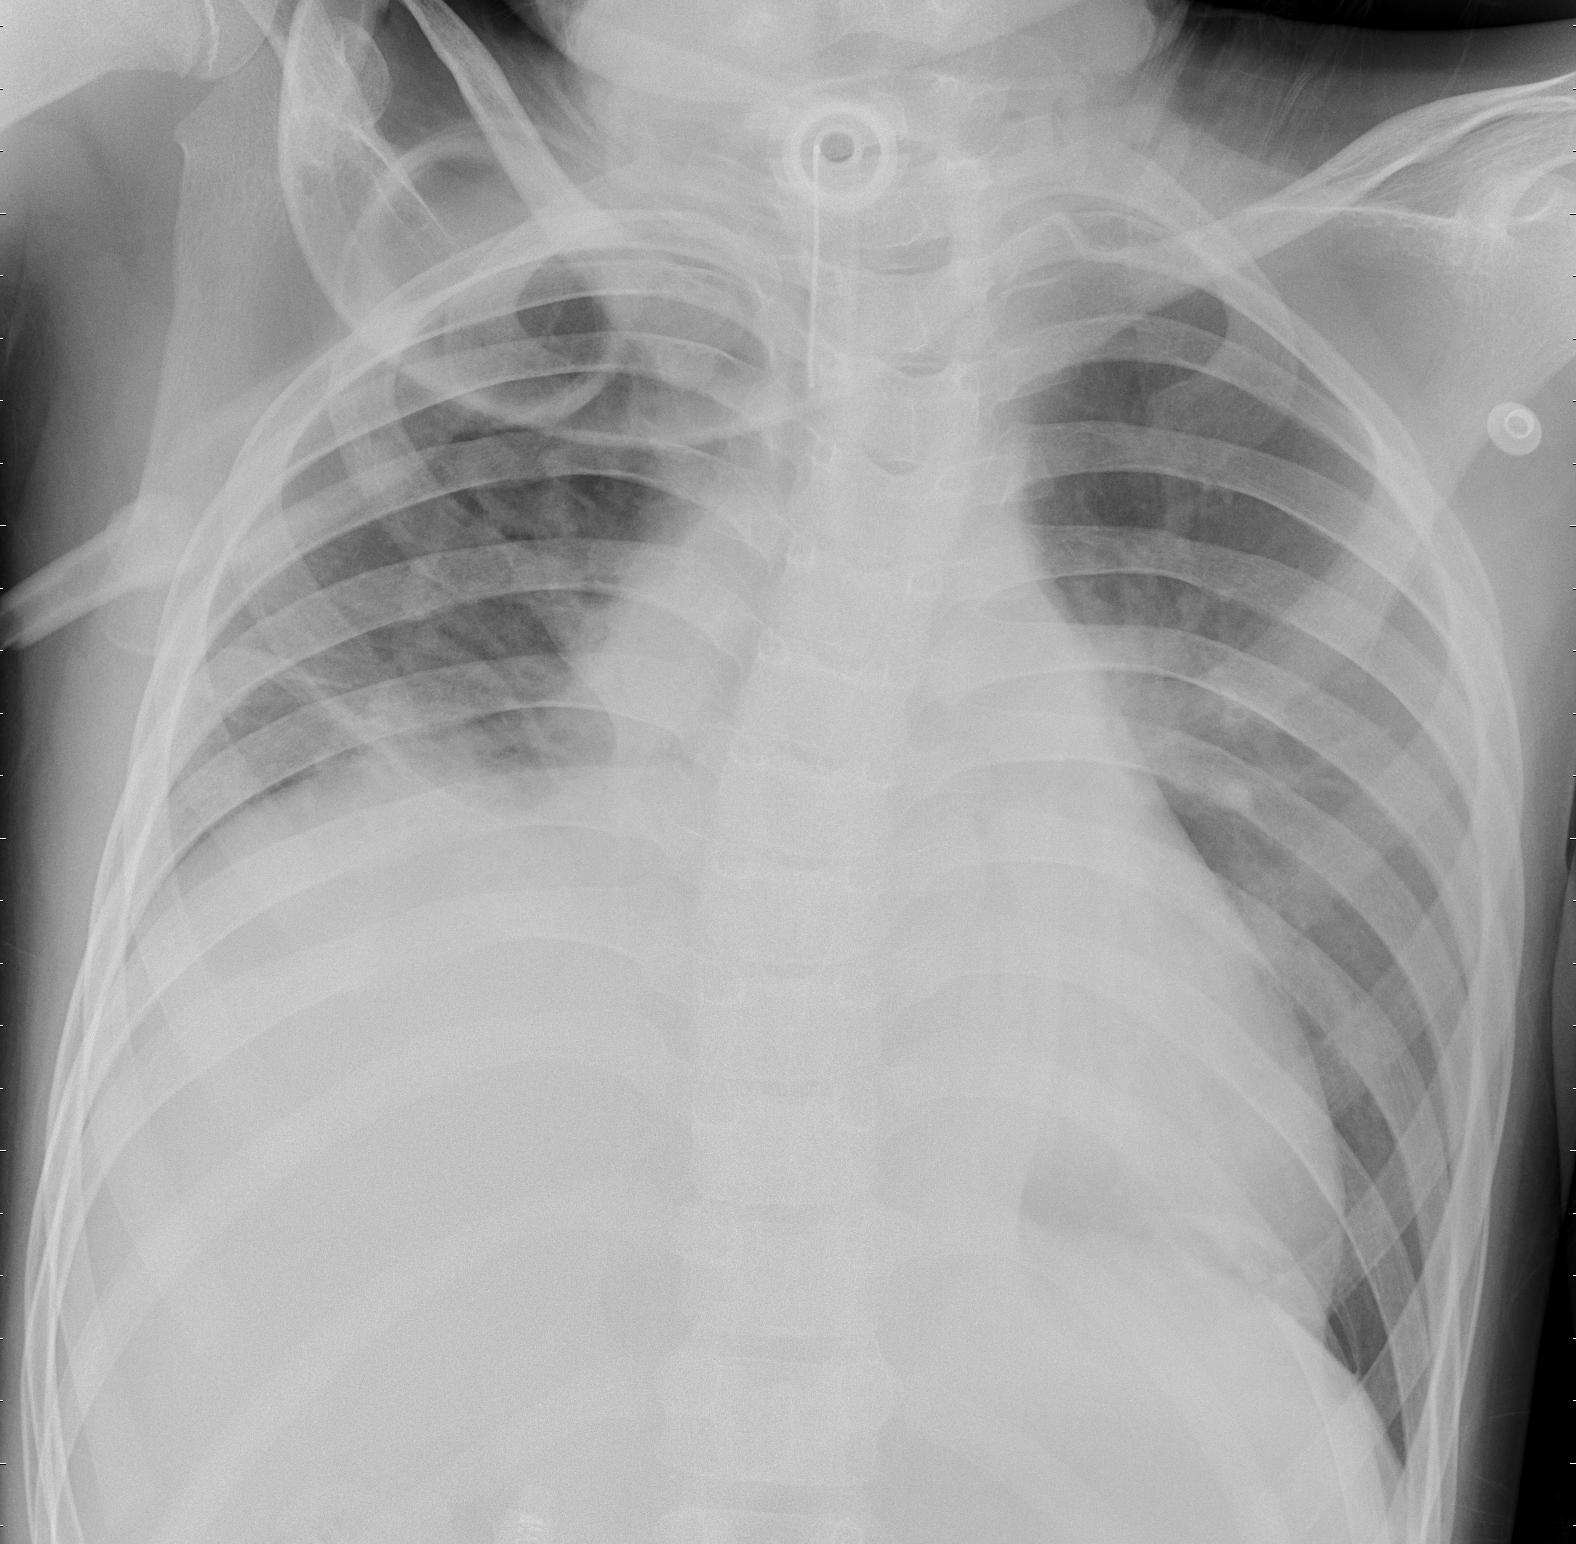
Diagnosis: PNEUMONIA